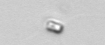
Label: Chaetoceros